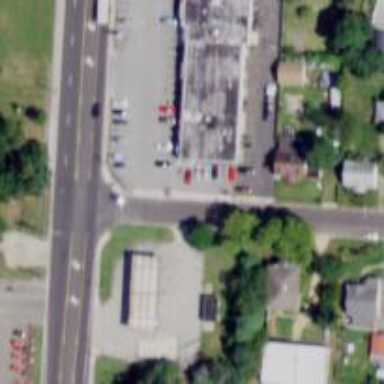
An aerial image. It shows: Convenience shop.